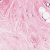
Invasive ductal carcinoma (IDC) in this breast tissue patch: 0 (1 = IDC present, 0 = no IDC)